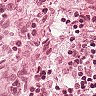
Metastatic tissue present: no